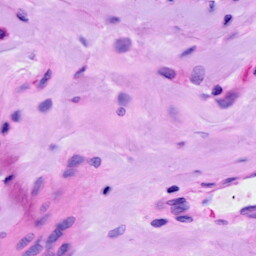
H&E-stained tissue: Ovarian